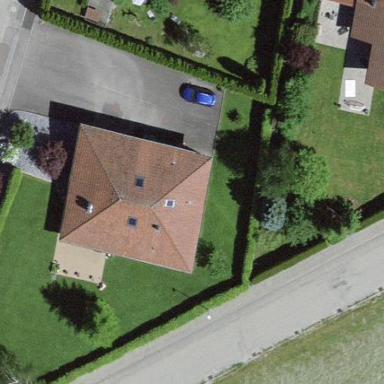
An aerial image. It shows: Simple house.